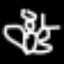
Label: angel